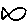
Label: fish